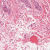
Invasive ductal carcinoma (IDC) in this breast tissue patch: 0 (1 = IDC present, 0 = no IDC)